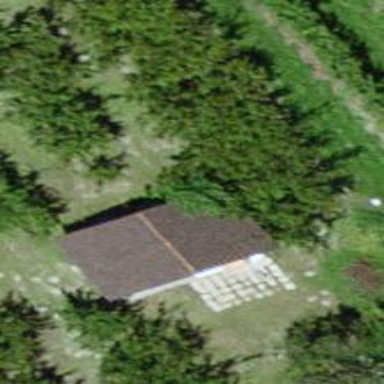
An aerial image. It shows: Cabin is depicted in the image.